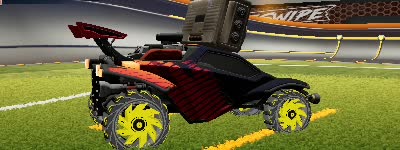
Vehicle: octane